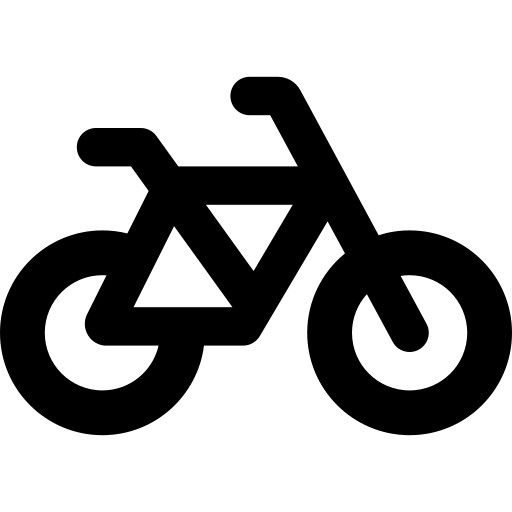
Tags: icon, FontAwesome, fa-icon, solid, bicycle